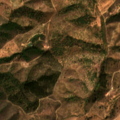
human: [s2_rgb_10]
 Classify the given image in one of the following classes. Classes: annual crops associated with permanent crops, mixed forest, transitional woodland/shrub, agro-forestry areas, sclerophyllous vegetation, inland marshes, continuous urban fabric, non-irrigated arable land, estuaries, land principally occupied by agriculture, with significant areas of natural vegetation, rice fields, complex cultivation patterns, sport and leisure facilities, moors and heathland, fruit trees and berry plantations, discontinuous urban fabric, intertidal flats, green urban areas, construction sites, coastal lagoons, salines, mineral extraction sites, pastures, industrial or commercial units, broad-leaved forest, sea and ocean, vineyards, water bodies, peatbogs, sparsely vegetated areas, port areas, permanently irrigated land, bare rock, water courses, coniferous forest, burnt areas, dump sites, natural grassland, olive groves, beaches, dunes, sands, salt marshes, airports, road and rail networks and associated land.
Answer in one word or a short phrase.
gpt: land principally occupied by agriculture, with significant areas of natural vegetation, broad-leaved forest, transitional woodland/shrub